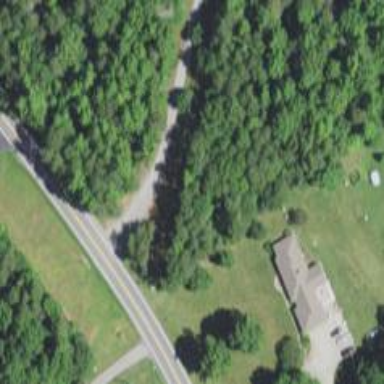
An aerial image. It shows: Driveway.